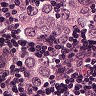
Metastatic tissue present: yes